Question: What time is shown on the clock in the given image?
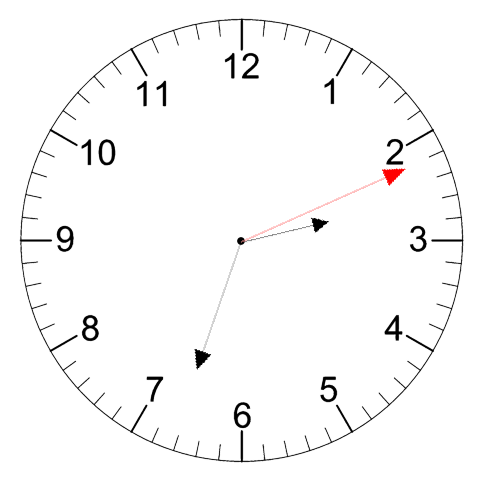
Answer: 02:33:11